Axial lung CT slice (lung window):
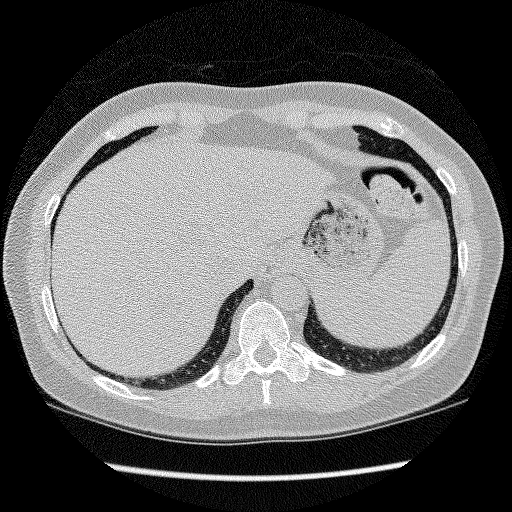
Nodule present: no